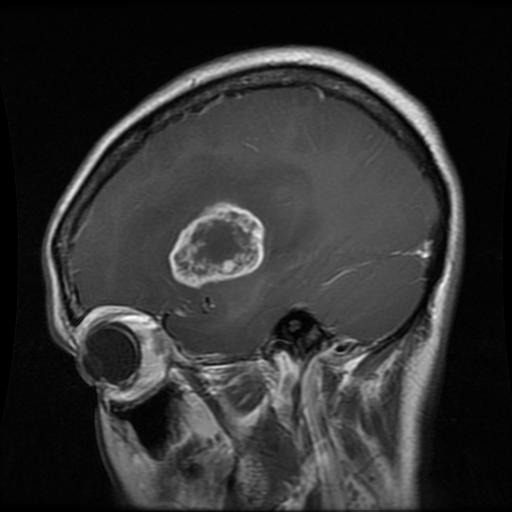
Label: glioma